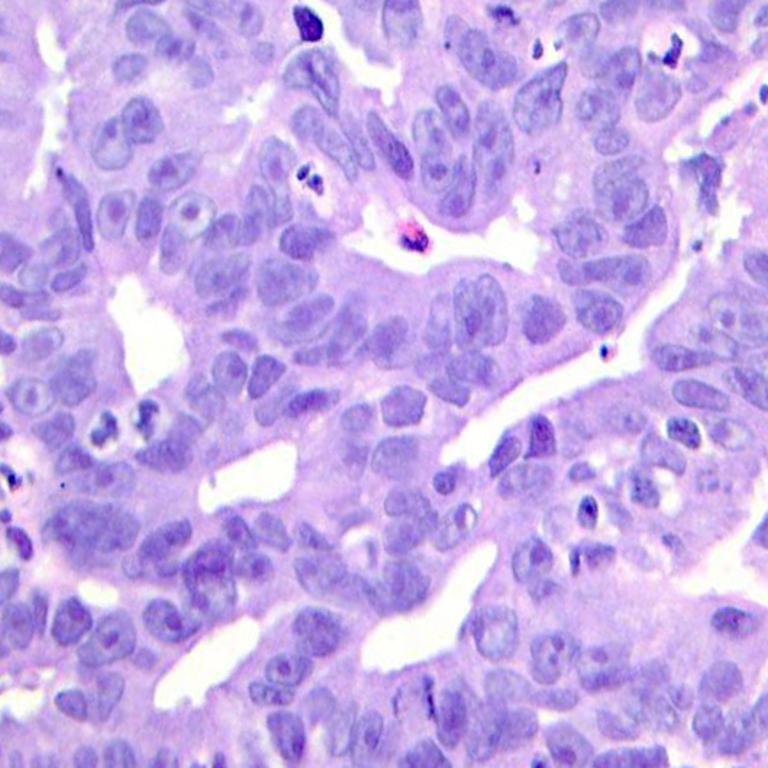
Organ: colon
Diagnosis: adenocarcinomas